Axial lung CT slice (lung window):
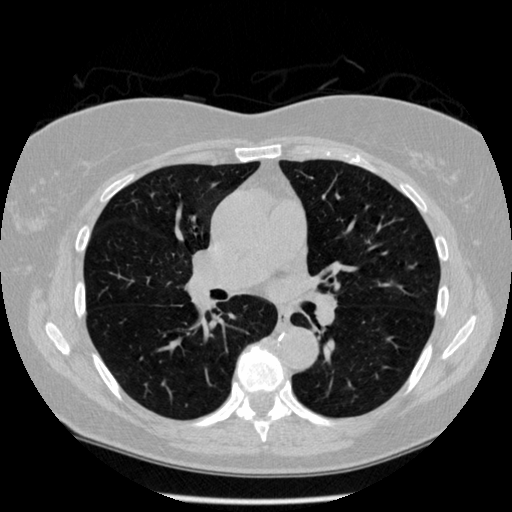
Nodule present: no